Field crop: maize
Growth stage: 2
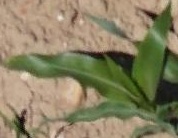
Species: maize